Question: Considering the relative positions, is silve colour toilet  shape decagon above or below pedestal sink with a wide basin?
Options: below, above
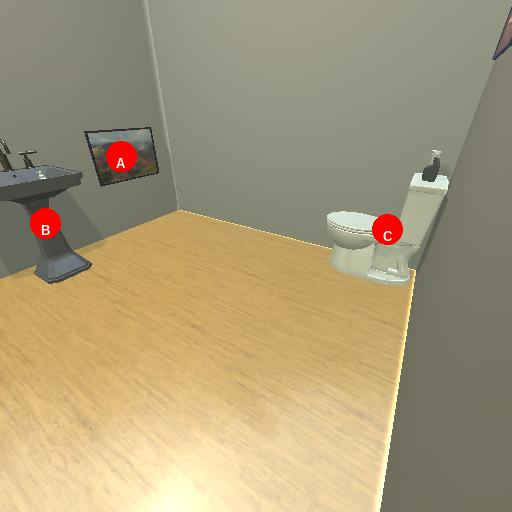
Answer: below